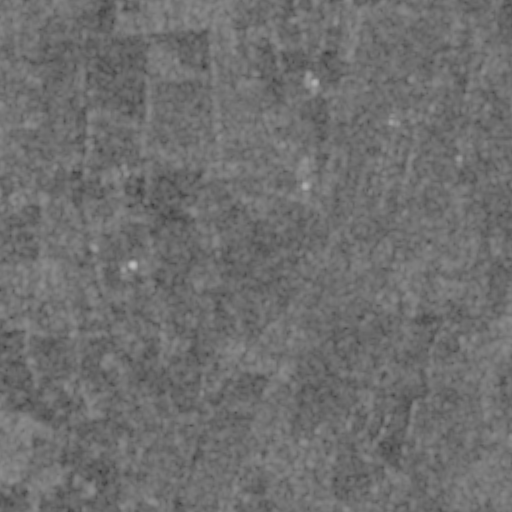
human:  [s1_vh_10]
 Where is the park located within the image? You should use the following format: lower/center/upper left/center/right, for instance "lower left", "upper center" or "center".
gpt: The park is located in the center left of the image.
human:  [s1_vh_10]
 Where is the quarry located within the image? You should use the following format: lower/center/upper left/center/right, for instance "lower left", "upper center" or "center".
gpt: The quarry is located in the center left of the image.
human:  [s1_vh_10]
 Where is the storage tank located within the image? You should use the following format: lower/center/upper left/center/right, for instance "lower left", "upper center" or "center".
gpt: The storage tank is located in the center left of the image.
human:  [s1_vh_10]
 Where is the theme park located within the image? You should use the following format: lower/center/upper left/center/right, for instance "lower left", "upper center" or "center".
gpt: The theme park is located in the upper left of the image.
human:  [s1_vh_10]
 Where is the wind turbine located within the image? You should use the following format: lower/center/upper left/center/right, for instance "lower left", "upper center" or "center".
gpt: The wind turbine is located in the upper right of the image.
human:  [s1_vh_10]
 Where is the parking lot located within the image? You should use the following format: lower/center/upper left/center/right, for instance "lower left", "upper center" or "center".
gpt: There is no parking lot in the image.

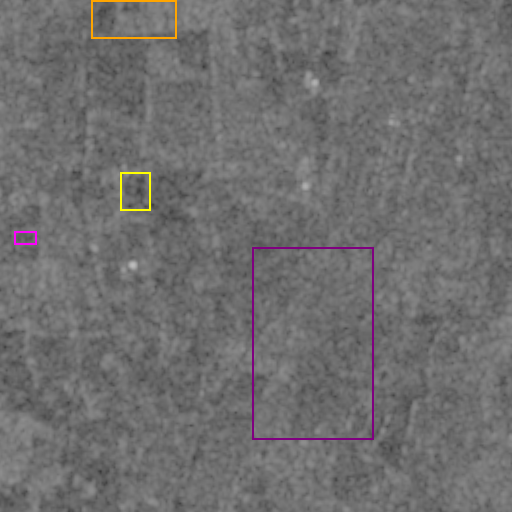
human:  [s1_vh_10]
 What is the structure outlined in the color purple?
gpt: The structure outlined in purple is a crop field.
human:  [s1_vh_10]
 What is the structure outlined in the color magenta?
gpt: The structure outlined in magenta is a park.
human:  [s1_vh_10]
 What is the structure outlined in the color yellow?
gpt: The structure outlined in yellow is a quarry.
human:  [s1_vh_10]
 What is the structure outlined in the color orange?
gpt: The structure outlined in orange is a theme park.
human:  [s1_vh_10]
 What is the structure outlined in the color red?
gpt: There is no red outline.